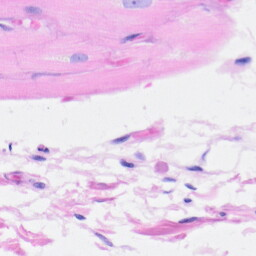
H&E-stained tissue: Heart